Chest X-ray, PA view. Patient: 28 years old, sex M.
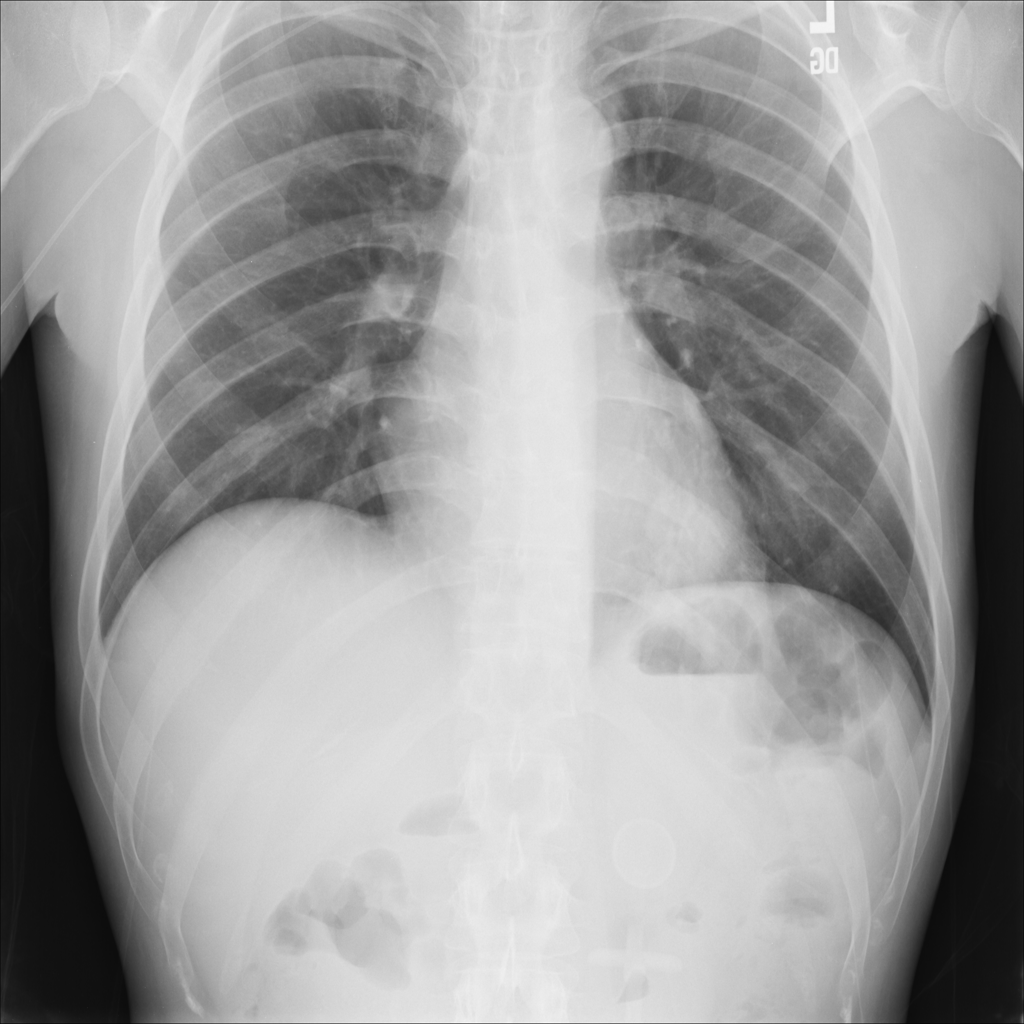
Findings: No Finding